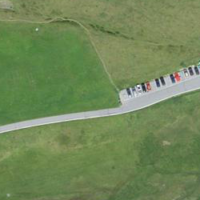
EUNIS habitat code: 23
Species observed at this site:
Corvus corone
Oenanthe oenanthe
Gypaetus barbatus
Falco subbuteo
Anthus spinoletta
Dendrocopos major
Turdus viscivorus
Falco peregrinus
Buteo buteo
Prunella collaris
Spinus spinus
Pernis apivorus
Pica pica
Phoenicurus ochruros
Nucifraga caryocatactes
Garrulus glandarius
Falco tinnunculus
Corvus corax
Accipiter nisus
Motacilla cinerea
Cyanistes caeruleus
Lyrurus tetrix
Passer domesticus
Turdus torquatus
Ptyonoprogne rupestris
Carduelis carduelis
Circus aeruginosus
Parus major
Hirundo rustica
Milvus milvus
Regulus regulus
Pyrrhocorax graculus
Aquila chrysaetos
Motacilla alba
Delichon urbicum